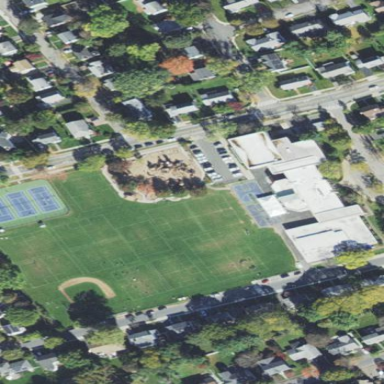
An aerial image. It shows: School building.